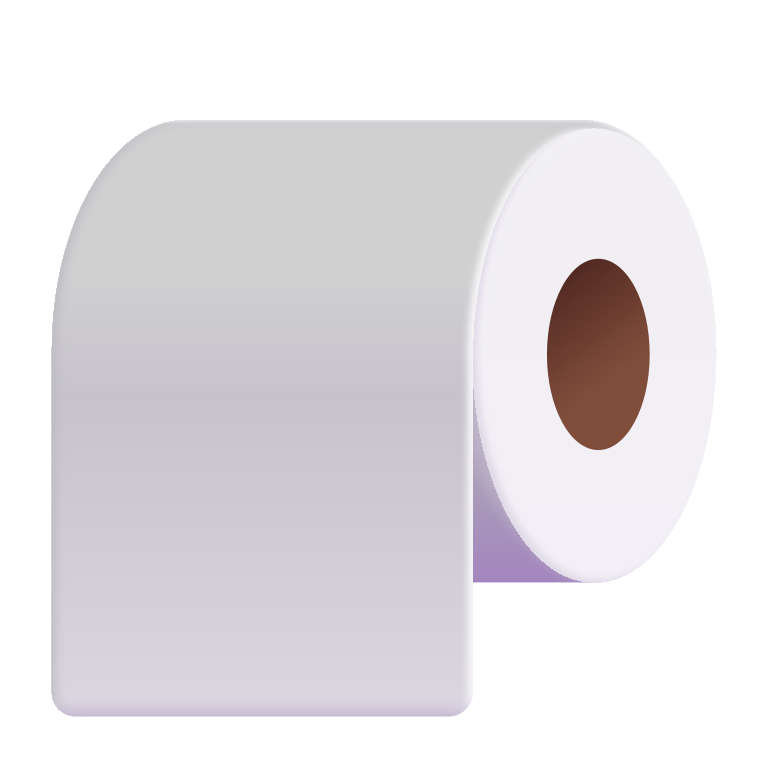
roll of paper color